Question:
I want to visualize network with selection different nodes. For better understanding the problem attached this code.
'''
from pyvis.network import Network
G = nx.Graph()
rels = [
["Fred", "George"],
["Harry", "Rita"],
["Fred", "Ginny"],
["Tom", "Ginny"],
["Harry", "Ginny"],
["Harry", "George"],
["Frank", "Ginny"],
["Marge", "Rita"],
["Fred", "Rita"]
]
G.add_edges_from(rels)
net = Network(notebook=True, height="750px", width="100%", bgcolor = '#222222', font_color = 'white', select_menu=True)
net.from_nx(G)
net.save_graph("networkx-pyvis.html")
'''
I use pyvis 'select_menu=True' and my net doesn't exist. If I delete 'select_menu=True', my network appear.
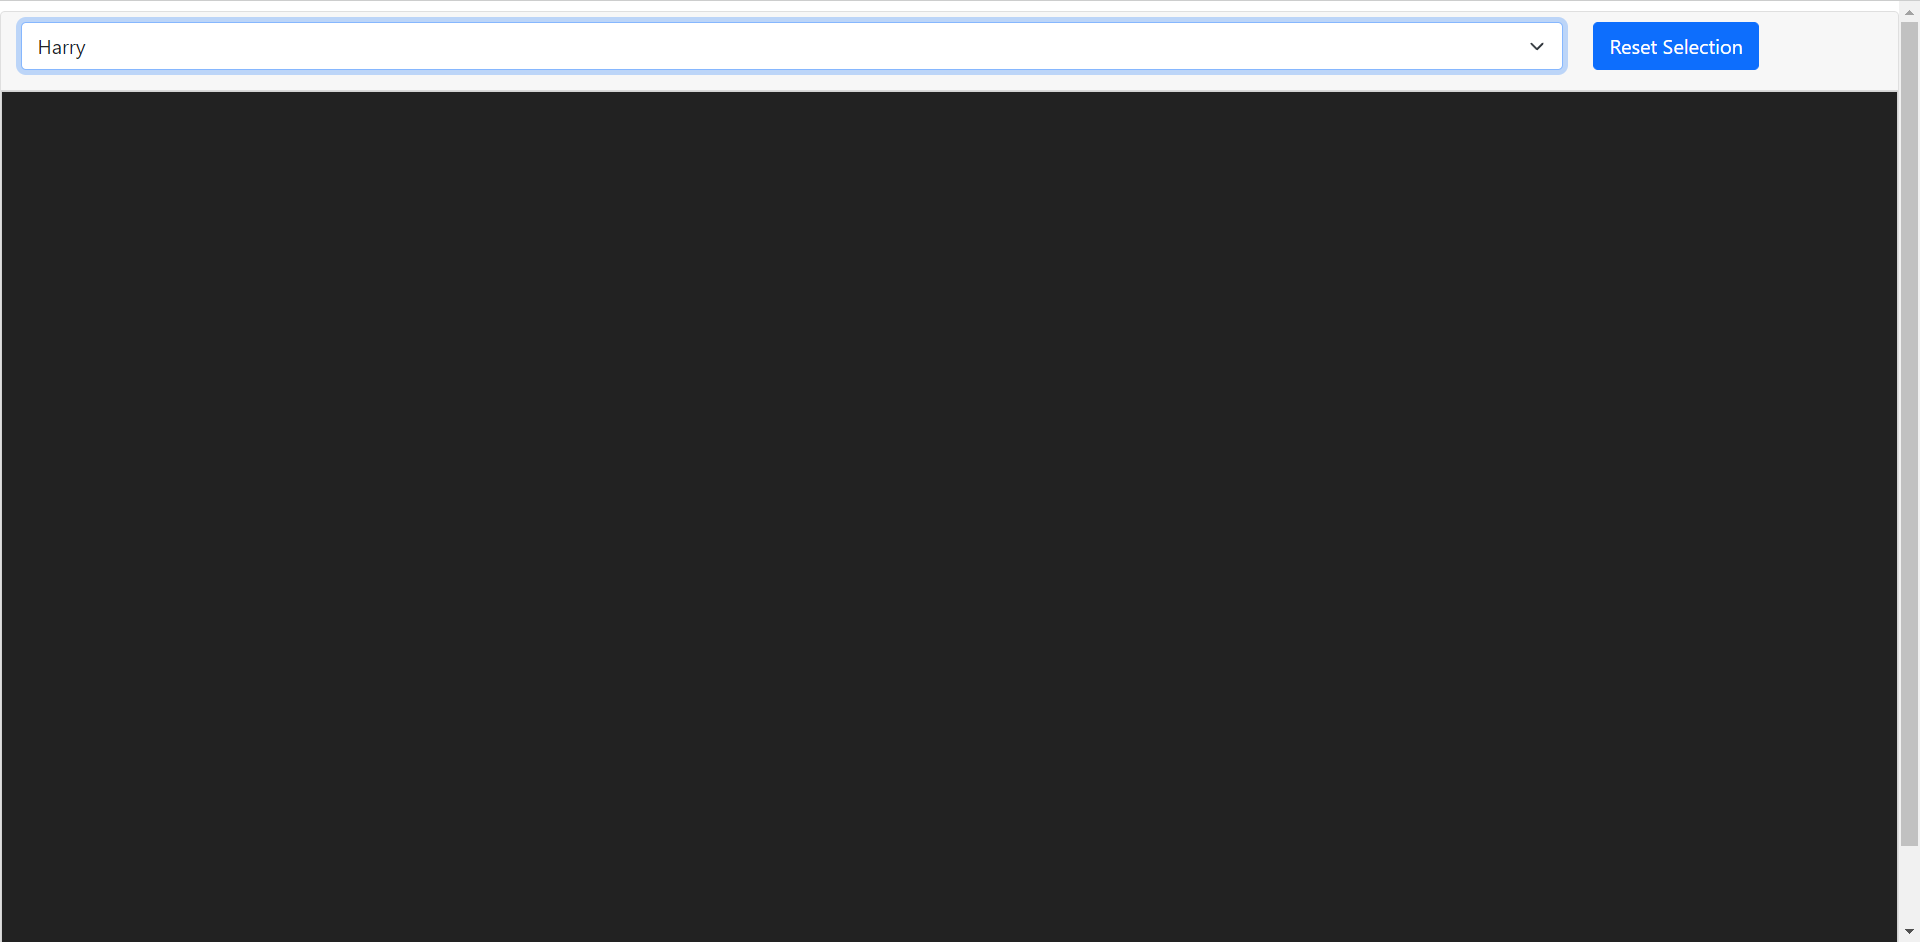
Answer: # How to use select menu in pyvis network?
Passing 'cdn_resources='remote'' in 'Network' worked for me.
In your case the following should work:
'''
net = Network(notebook=True, height="750px", width="100%", bgcolor = '#222222', font_color = 'white', select_menu=True, cdn_resources='remote')
'''
Possible reason for this would be that, 'pyvis' is not able to find the required cdn resources in our local directory.